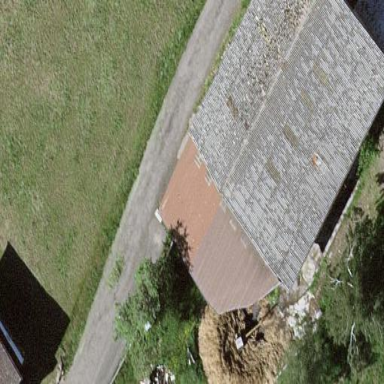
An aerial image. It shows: Simple house.